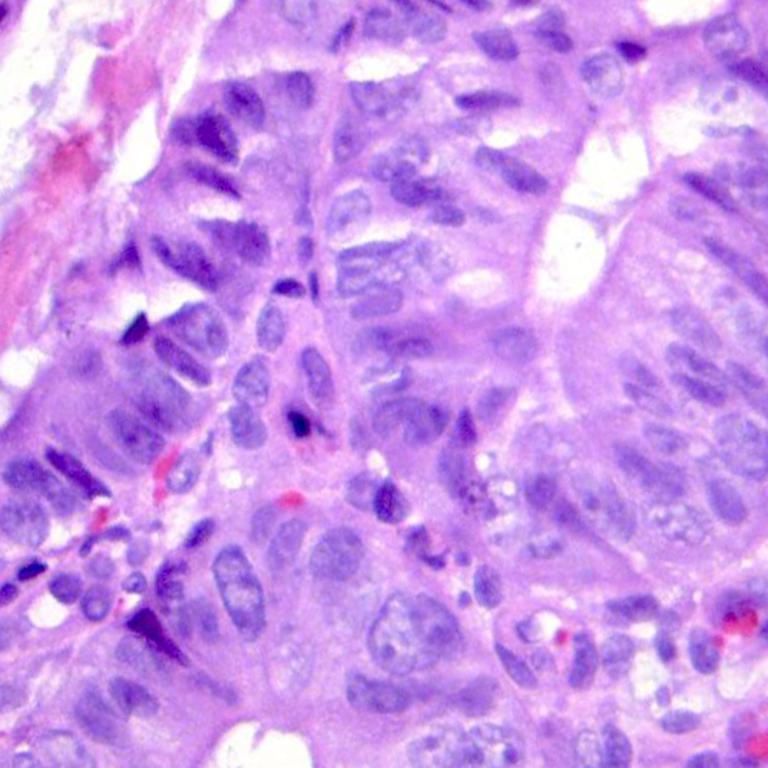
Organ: colon
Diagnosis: adenocarcinomas